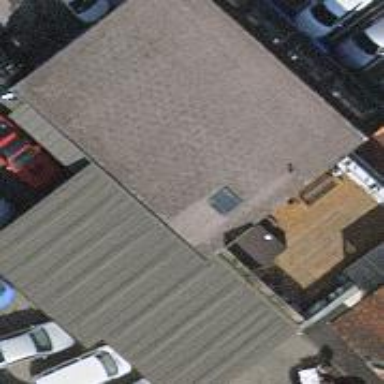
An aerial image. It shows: Garage.